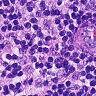
Metastatic tissue present: no